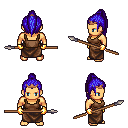
a pixel art fantasy rpg character, male body template, human, tanned skin, brown pirate shirt, robe skirt, blue long topknot hairstyle, bronze tiara, gold gloves, spear, four views (front, back, left, right), 2x2 character sprite sheet, small pixel art, hard edges, no anti-aliasing